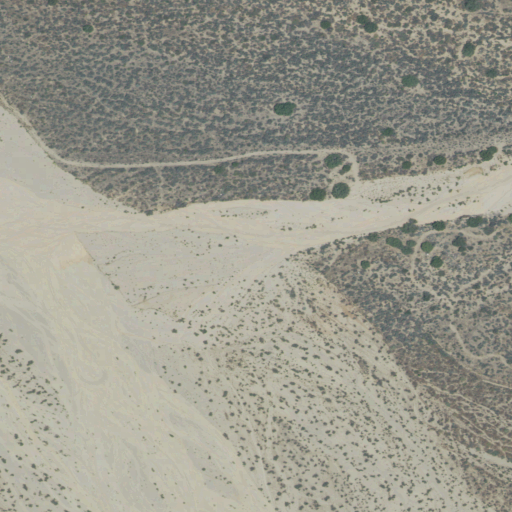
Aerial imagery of valley in California named Quatal Canyon containing grassland, shrub, barren land, and woody wetlands